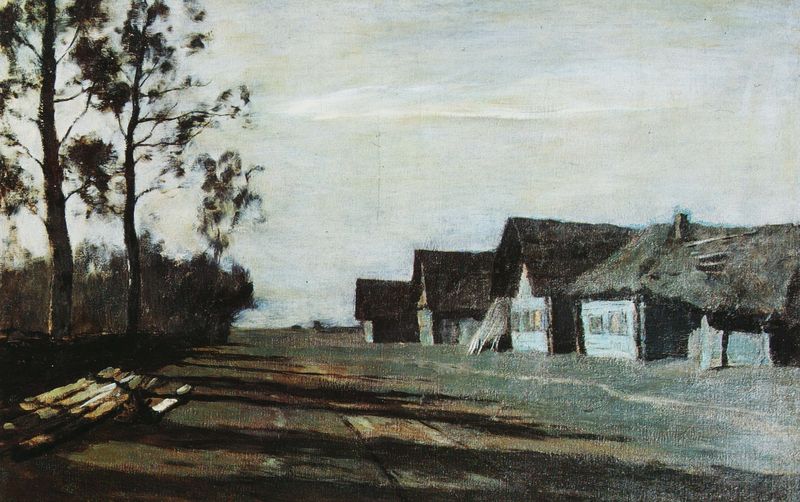
Titel: Das Dorf im Mondlicht
Künstler: Isaak Iljitsch Lewitan
Standort: St. Petersburg
Institution: Russisches Museum
Schlagwörter: baum, blau, blätter, dunkel, gemälde, himmel, schatten, weiß, wolken, baumstämme, bäume, grün, landschaft, äste, braun, fenster, grau, holz, kreide, licht, schwarz, strasse, stroh, blick, dach, gebäude, gras, haus, weg, wolke, malerei, ast, birke, birken, erde, feld, ferne, horizont, häuser, kalt, natur, schilf, sonnenaufgang, stamm, weite, büsche, einsam, flach, gebüsch, hütte, sommertag, sonne, boden, realismus, traurig, wald, kamin, schornstein, schuppen, sommer, heu, dorf, dächer, schornsteine, allee, farbe, sonnenuntergang, hütten, spur, fischerdorf, stämme, lciht, bretter, reetdach, scheune, strohdach, links, fichte, kiefer, fluchtpunkt, bauernhaus, bauernhäuser, worpswede, graublau, stapel, fernsicht, nordsee, birk, armut, lanschaftsmalerei, abendlicht, sonnne, russisch, fußweg, kalk, baume, wagenspur, holzhütten, holzstapel, trist, reet, dorfweg, häser, sorf, sandweg, dorfrand, schäbig, reetdächer, stoh, rietdächer, strohdächer, lärchen, bauholz, schbig, stohdach, strohdack, landschaftscheune, sandweg#, reetgedeckt, fernsiche